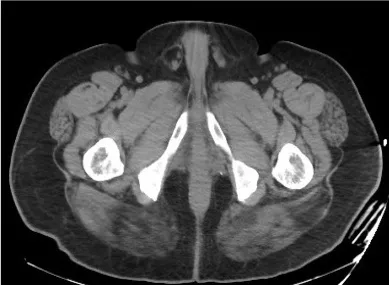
C: CT axial image 22 months prior illustrating prominent fat in the right inguinal canal region surrounding the cord structures with no suspicious lesions.
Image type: radiology (ct)